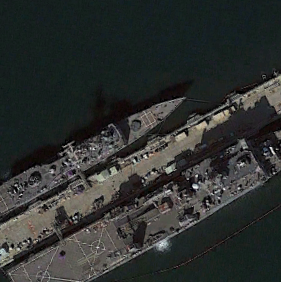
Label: combat